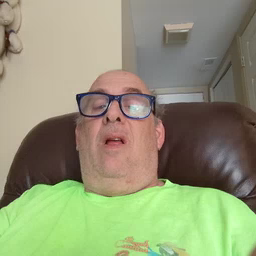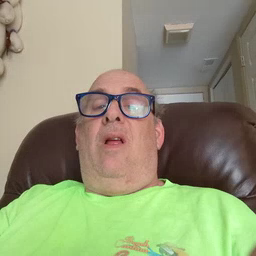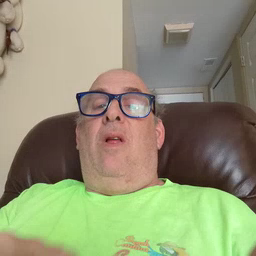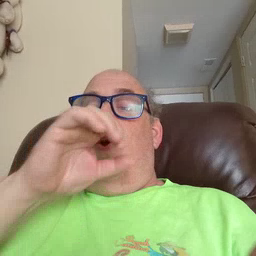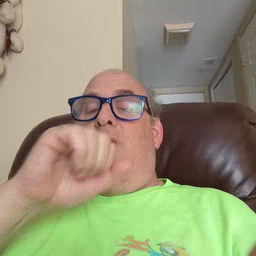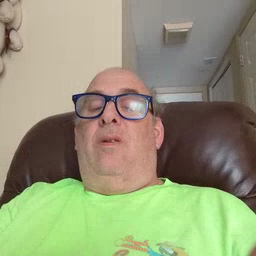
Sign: orange